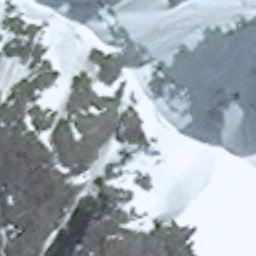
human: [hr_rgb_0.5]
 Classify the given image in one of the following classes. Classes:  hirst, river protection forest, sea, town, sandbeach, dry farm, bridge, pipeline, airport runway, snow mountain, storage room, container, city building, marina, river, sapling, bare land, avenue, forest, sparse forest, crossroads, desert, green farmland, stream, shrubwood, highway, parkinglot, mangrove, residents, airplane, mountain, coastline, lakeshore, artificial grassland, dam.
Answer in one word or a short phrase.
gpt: snow mountain